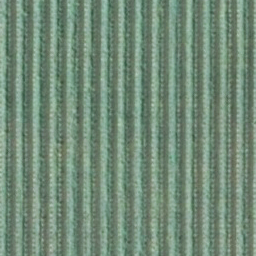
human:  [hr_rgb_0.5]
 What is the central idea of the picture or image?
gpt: farmland